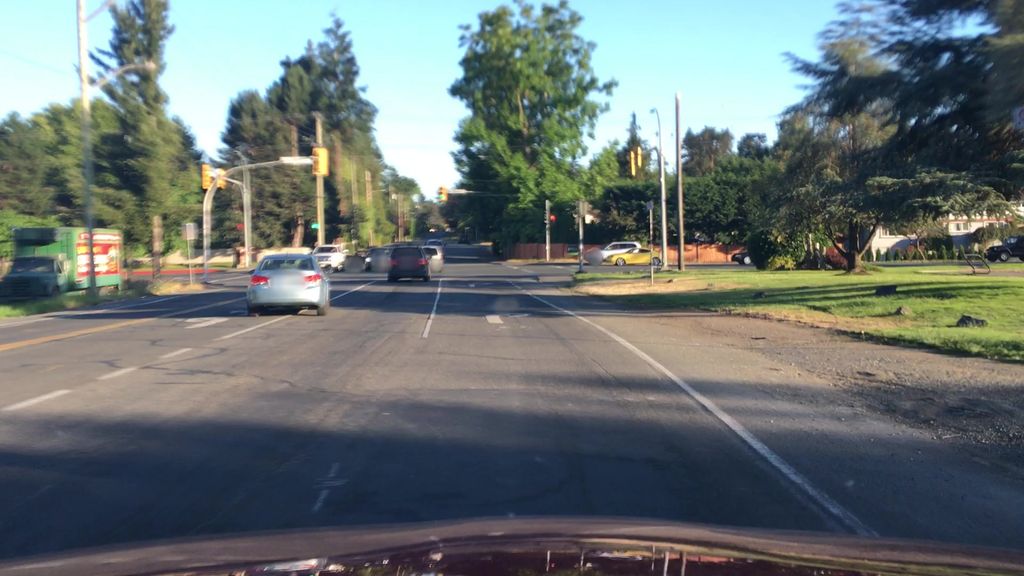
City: victoria